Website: bh-photo
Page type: payment
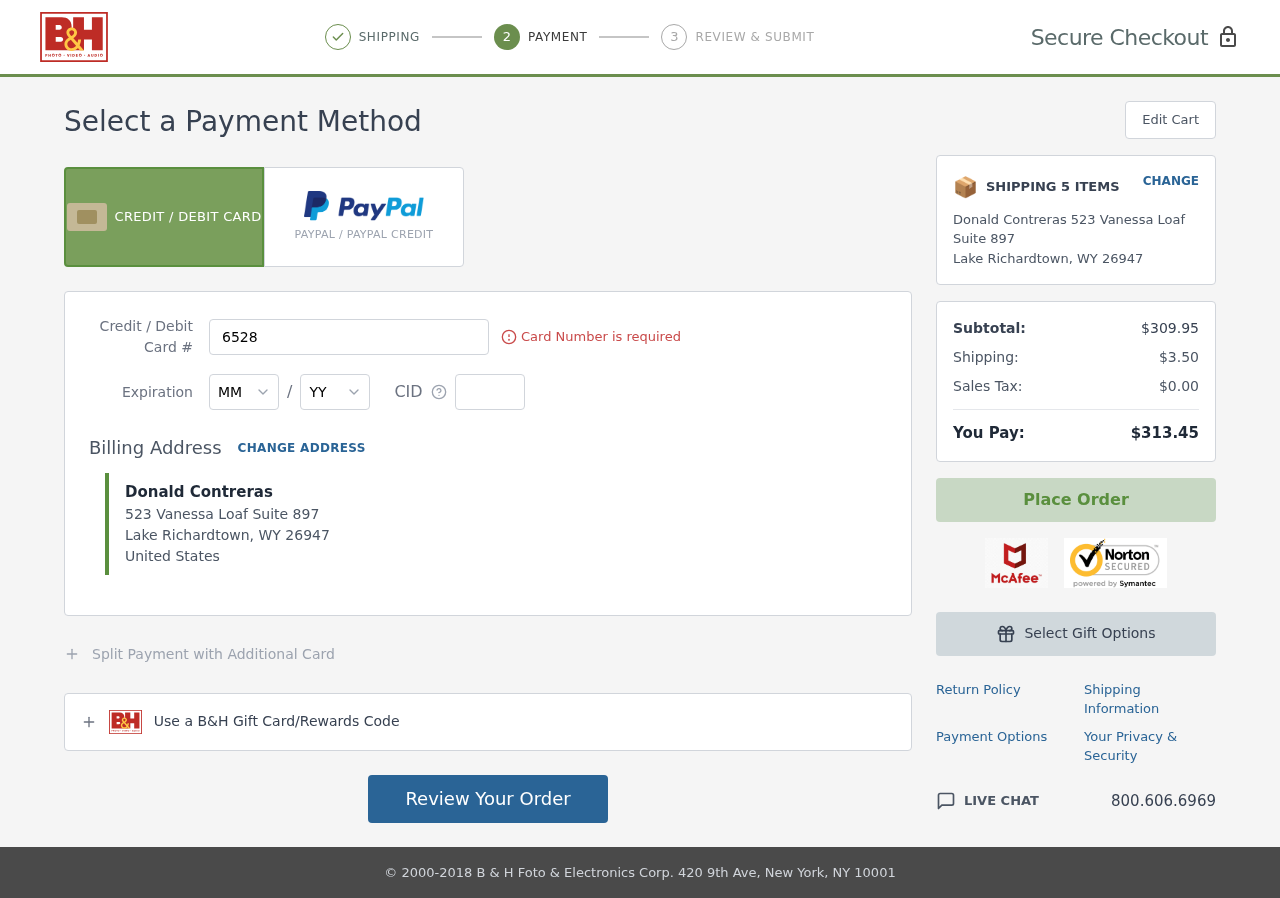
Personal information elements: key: PII_CARD_CVV
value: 307
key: PII_CARD_EXPIRY_MONTH
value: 10
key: PII_CARD_EXPIRY_YEAR
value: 27
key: PII_CARD_NUMBER
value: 6528 5039 6184 8143
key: PII_CITY
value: Lake Richardtown
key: PII_COUNTRY
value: United States
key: PII_FULLNAME
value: Donald Contreras
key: PII_POSTCODE
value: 26947
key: PII_STATE_ABBR
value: WY
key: PII_STREET
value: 523 Vanessa Loaf Suite 897
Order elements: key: ORDER_NUM_ITEMS
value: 5
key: ORDER_SUBTOTAL
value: $309.95
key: ORDER_SHIPPING_COST
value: $3.50
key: ORDER_TAX
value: $0.00
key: ORDER_TOTAL
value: $313.45